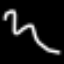
Label: squiggle